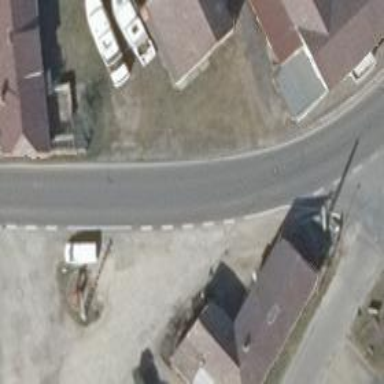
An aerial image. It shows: Secondary road with asphalt surface.